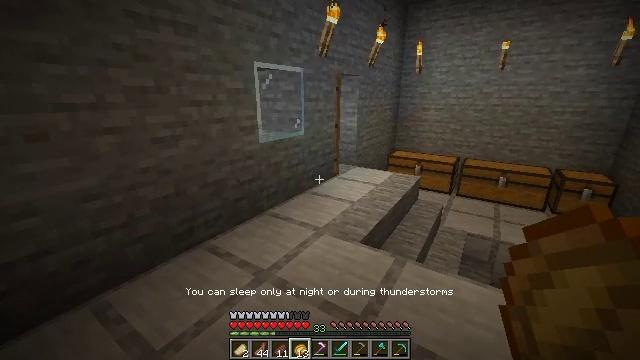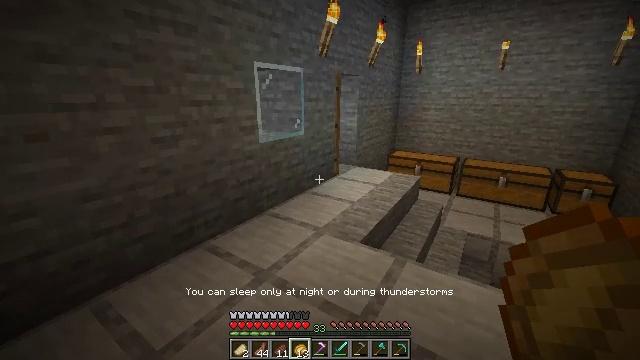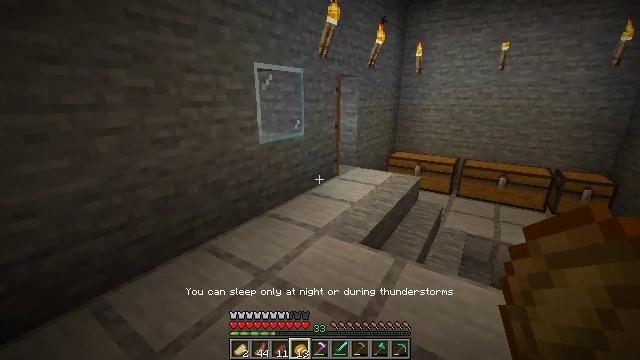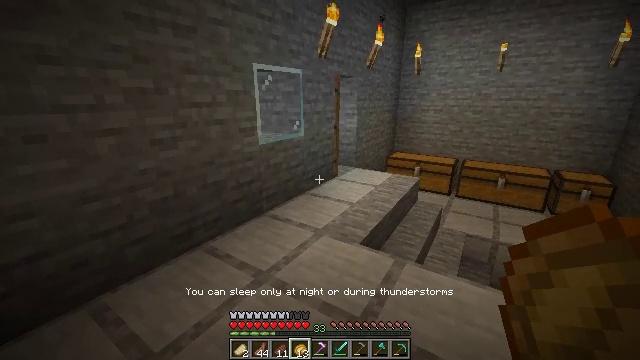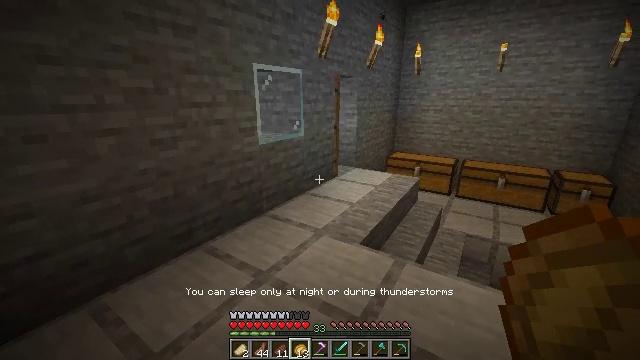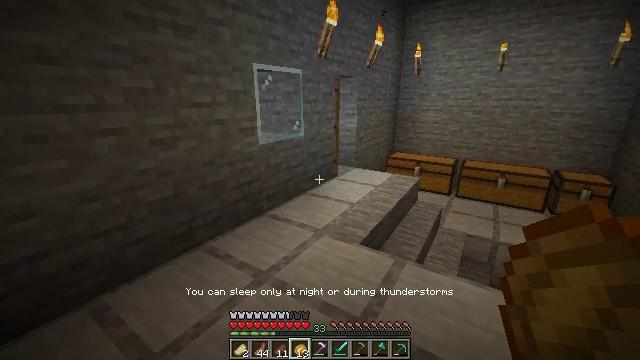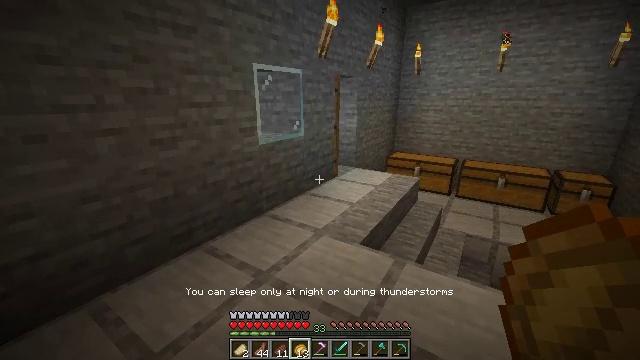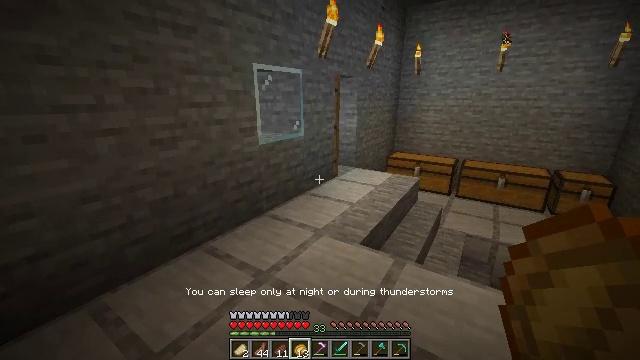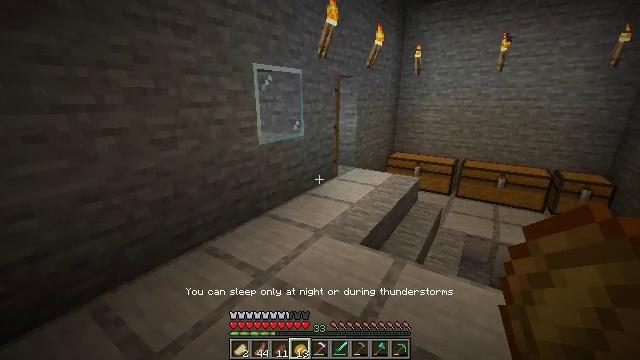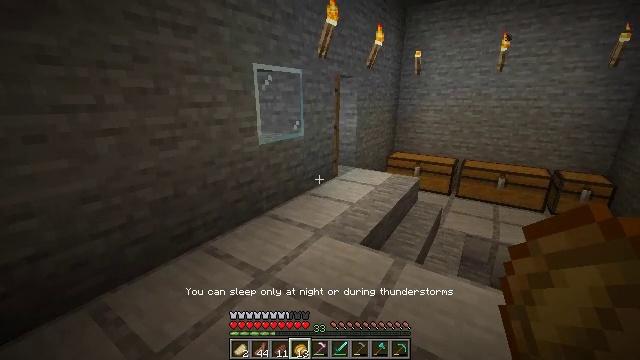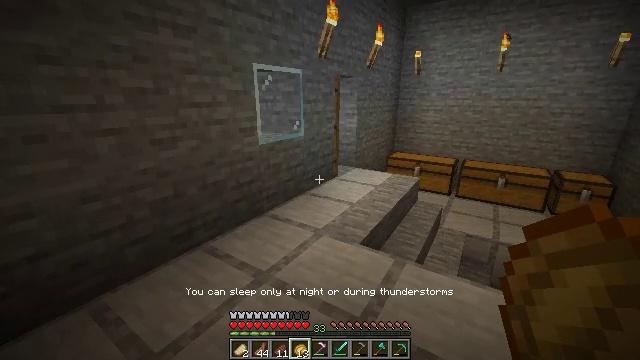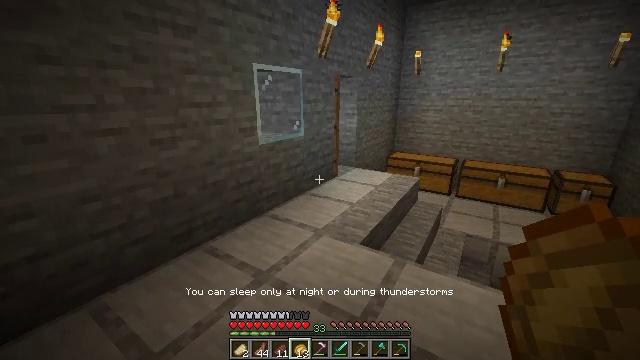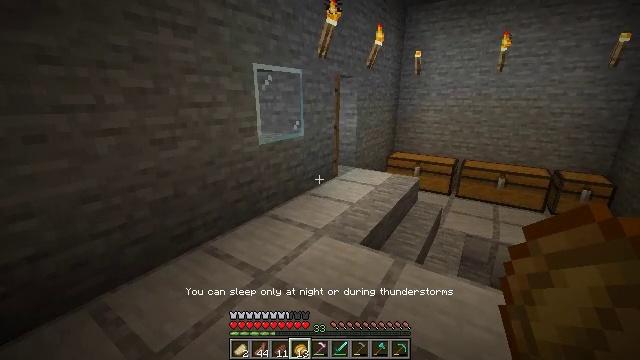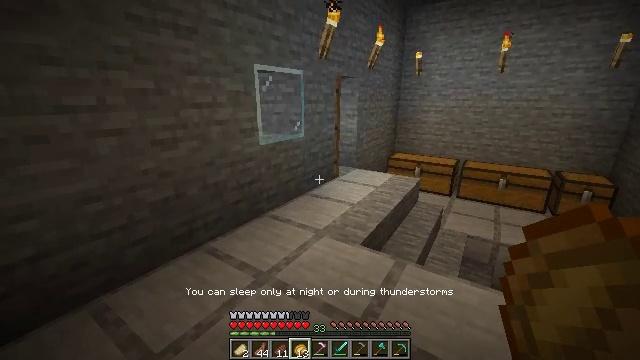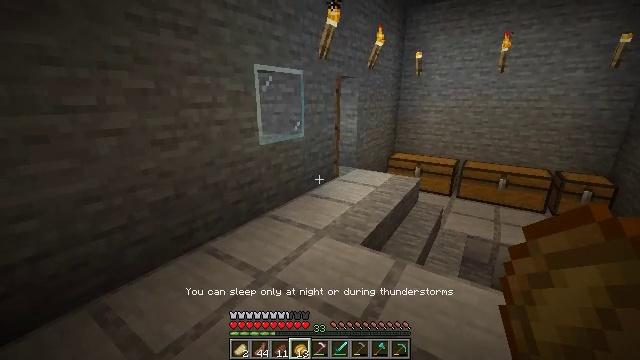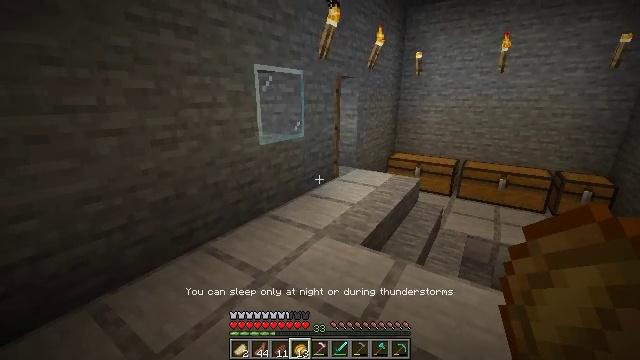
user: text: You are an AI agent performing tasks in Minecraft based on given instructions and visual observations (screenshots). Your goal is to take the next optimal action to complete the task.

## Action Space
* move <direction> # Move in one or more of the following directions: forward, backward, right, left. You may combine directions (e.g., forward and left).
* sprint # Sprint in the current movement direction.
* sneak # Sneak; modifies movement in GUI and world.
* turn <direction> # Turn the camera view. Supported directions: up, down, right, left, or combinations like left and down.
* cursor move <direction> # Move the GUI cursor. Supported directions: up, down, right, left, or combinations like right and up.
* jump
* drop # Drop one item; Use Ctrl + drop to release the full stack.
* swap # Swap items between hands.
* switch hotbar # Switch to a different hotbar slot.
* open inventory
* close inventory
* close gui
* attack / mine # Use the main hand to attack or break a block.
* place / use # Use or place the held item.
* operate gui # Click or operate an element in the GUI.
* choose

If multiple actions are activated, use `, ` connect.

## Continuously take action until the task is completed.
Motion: motion action
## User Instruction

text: Mine the fully grown carrots.
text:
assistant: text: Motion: no_op
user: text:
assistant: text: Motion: no_op
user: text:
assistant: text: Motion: no_op
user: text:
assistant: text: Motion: no_op
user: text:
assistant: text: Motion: no_op
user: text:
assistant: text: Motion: no_op
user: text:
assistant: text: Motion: no_op
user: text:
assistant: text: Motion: no_op
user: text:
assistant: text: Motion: no_op
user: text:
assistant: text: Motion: no_op
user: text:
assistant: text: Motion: no_op
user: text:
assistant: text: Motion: no_op
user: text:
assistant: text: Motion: no_op
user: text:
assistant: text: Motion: no_op
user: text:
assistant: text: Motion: no_op
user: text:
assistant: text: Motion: move forward
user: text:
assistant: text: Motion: move forward
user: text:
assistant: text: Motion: move forward
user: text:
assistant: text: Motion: move forward
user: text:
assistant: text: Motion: move forward
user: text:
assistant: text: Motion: move forward
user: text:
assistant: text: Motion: move forward
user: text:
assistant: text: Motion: move forward, sprint
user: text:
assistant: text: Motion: move forward, sprint, turn right
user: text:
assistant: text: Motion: move forward, sprint, turn right
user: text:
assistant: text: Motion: move forward, sprint, turn right
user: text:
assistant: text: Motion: move forward, sprint
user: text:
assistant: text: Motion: move forward
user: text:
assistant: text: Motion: move forward and move right
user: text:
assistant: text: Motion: move forward and move right, turn left